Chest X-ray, PA view. Patient: 50 years old, sex F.
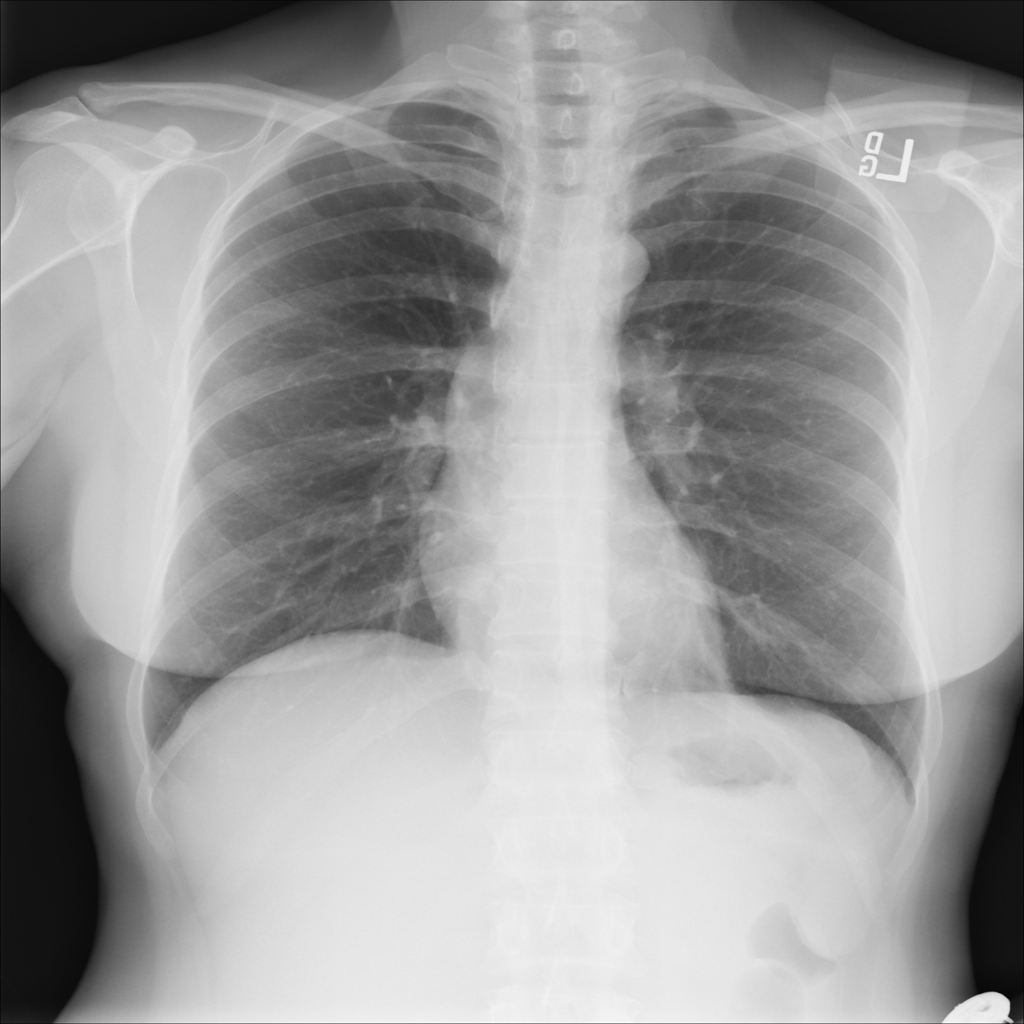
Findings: No Finding